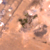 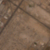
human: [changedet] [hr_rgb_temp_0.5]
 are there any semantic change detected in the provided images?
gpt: The park was removed and two roads were built.